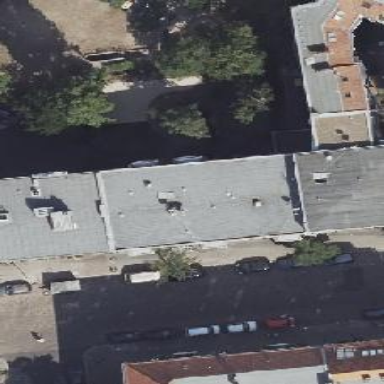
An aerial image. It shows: White apartments building with flat roof.